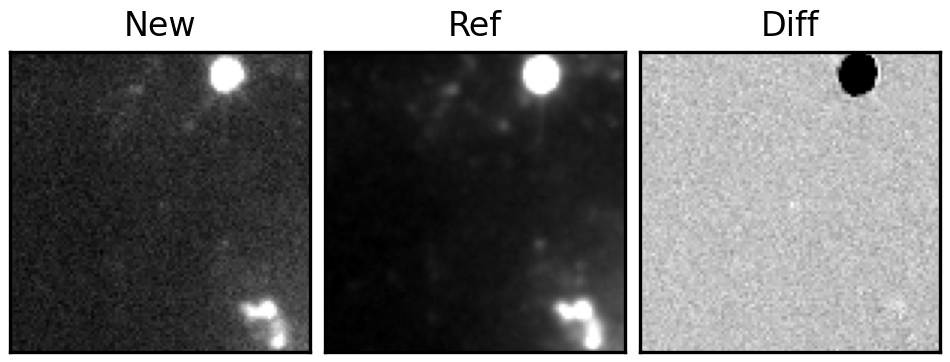
Label: real